Interaction volume radius: 5 \u00c5
Interaction volume height: 10 \u00c5
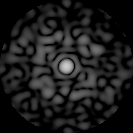
Disorder parameter: 0.8864